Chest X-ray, PA view. Patient: 36 years old, sex F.
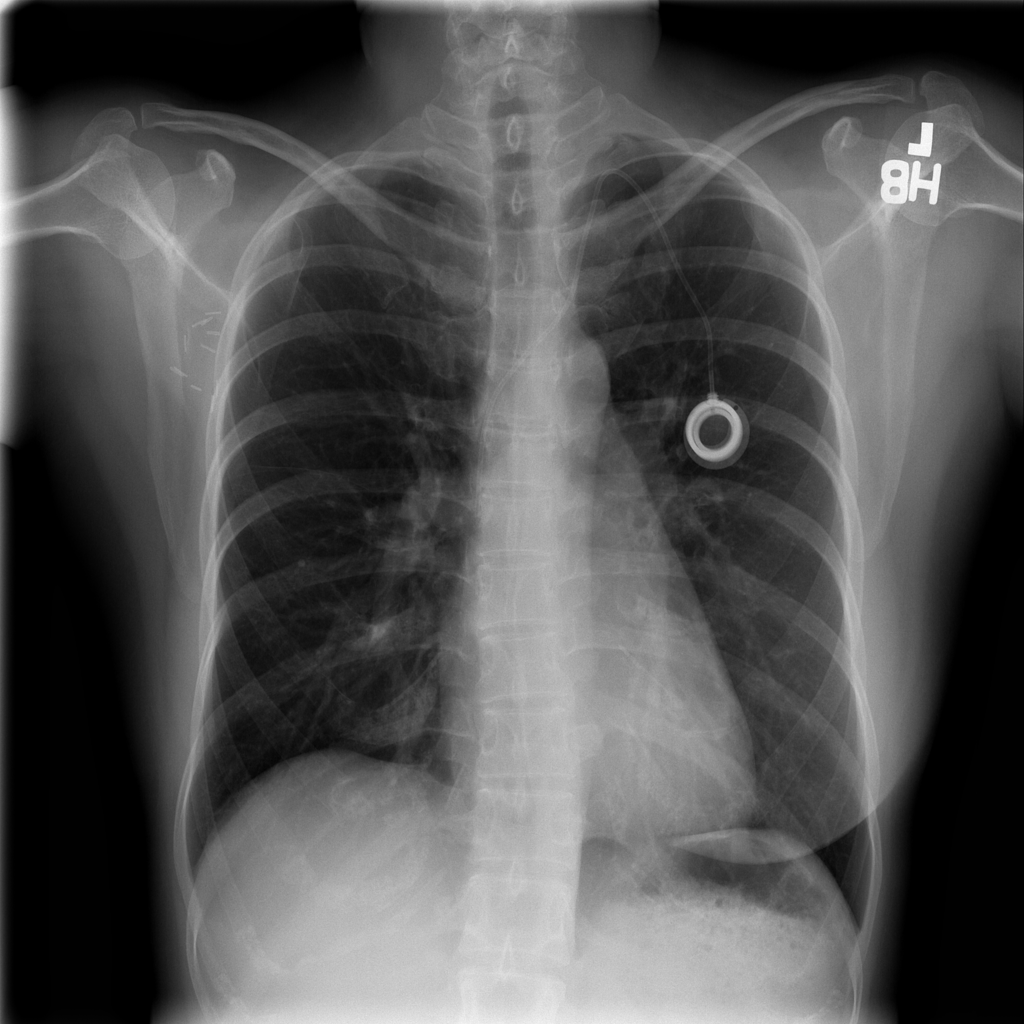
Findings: No Finding